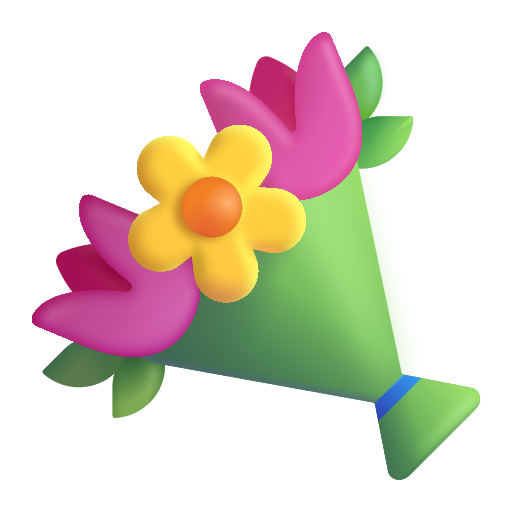
bouquet color